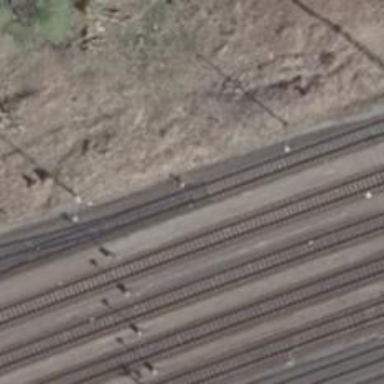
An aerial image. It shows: Railway switch with the turnout side on the right.